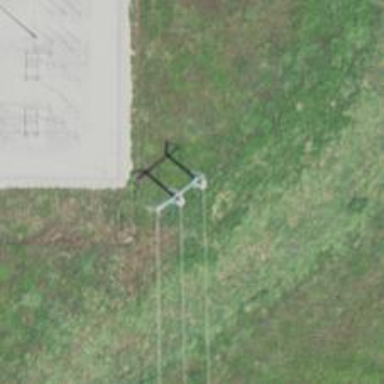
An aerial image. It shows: H-frame power tower design.